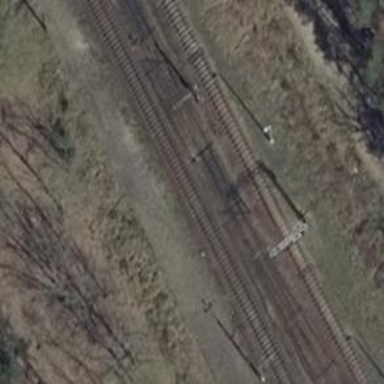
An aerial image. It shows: Railway switch.